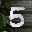
Label: 5